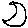
Label: moon